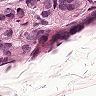
Metastatic tissue present: yes